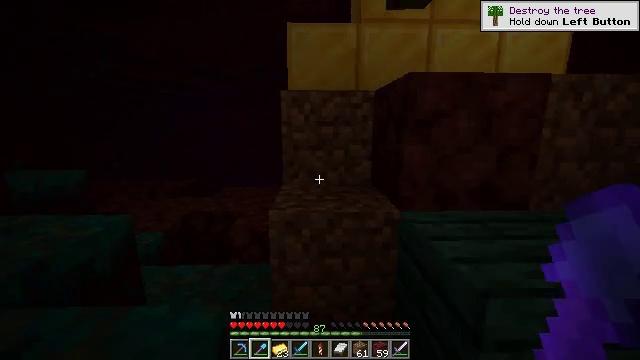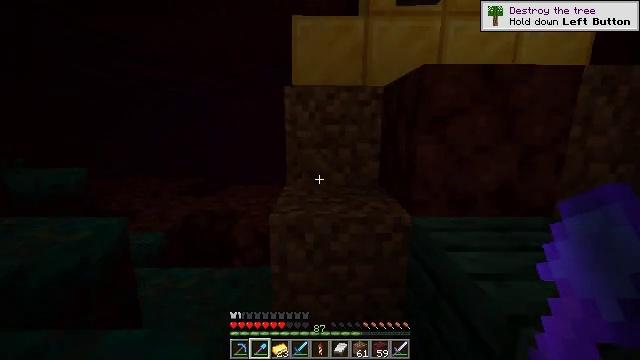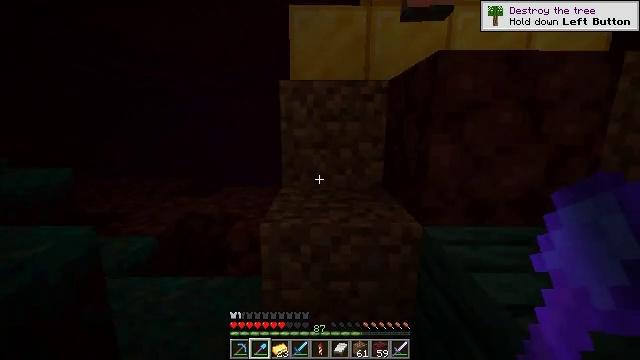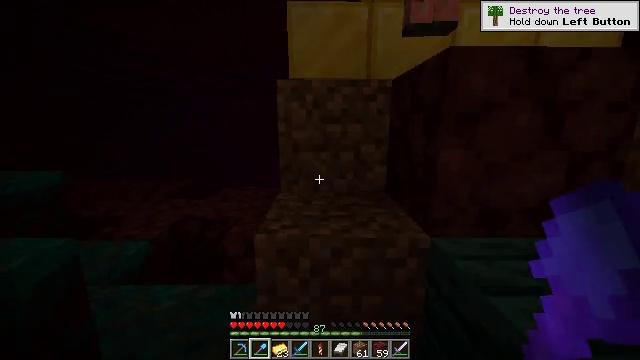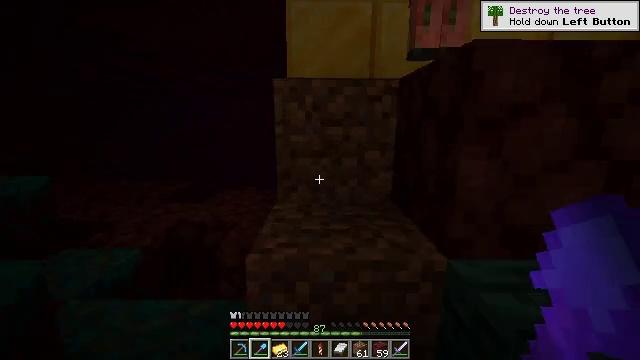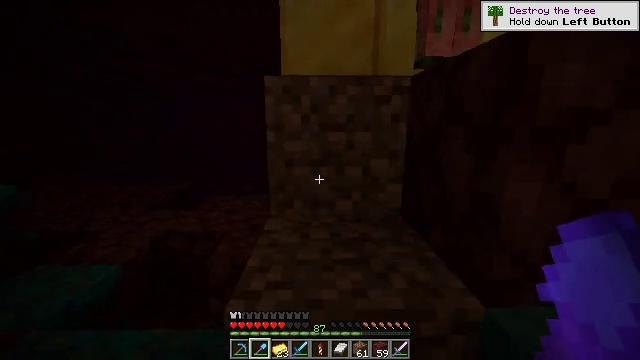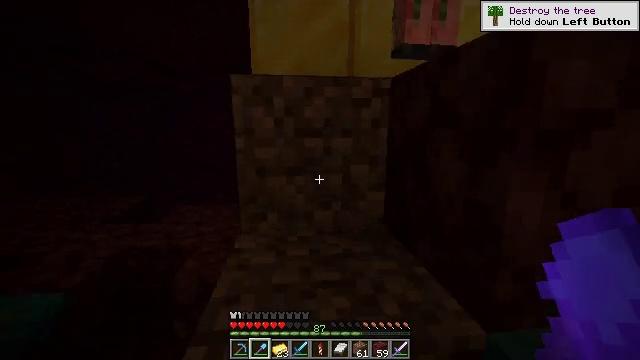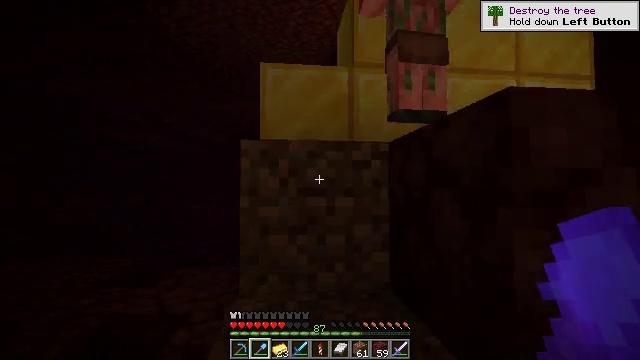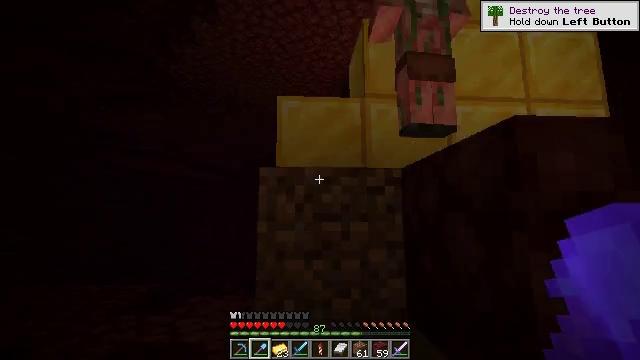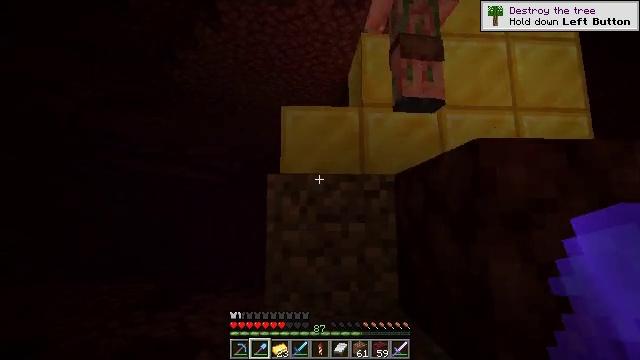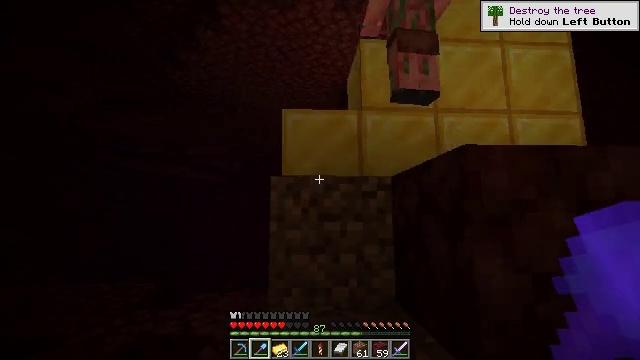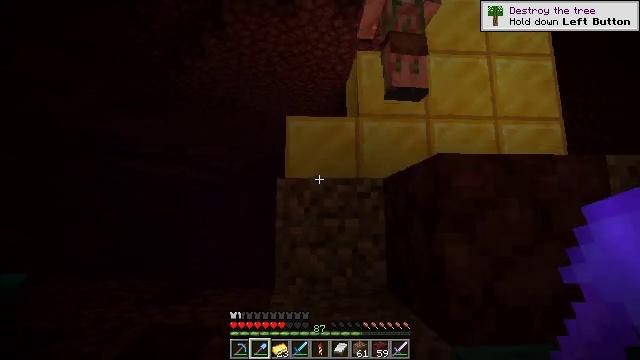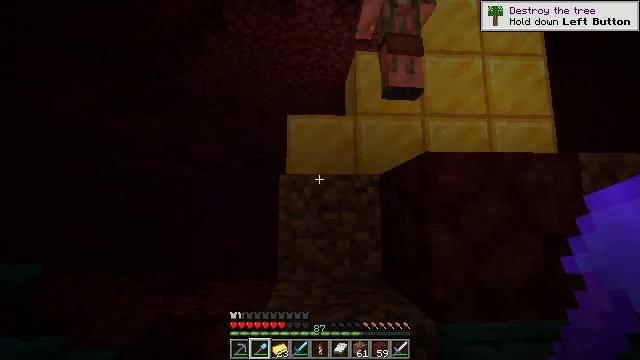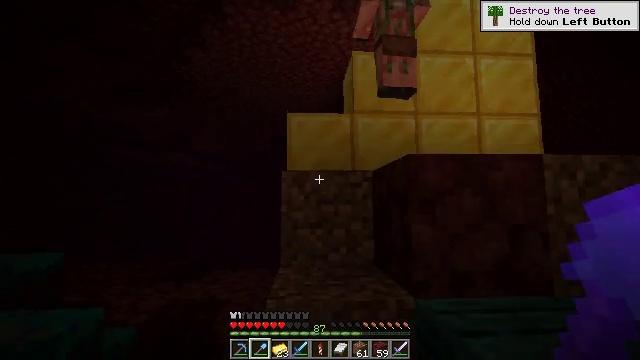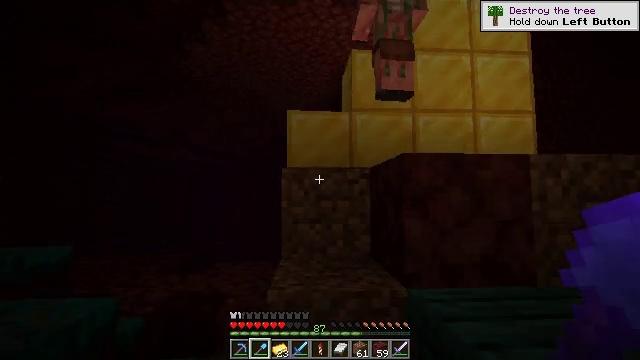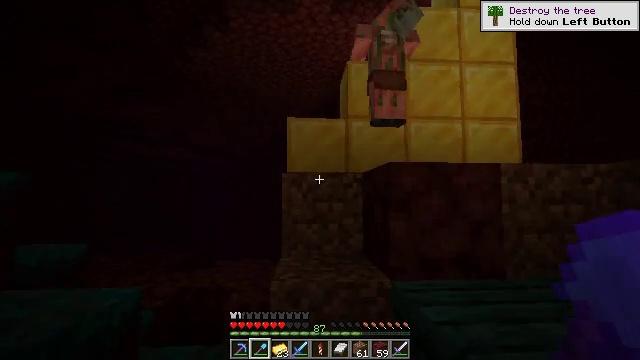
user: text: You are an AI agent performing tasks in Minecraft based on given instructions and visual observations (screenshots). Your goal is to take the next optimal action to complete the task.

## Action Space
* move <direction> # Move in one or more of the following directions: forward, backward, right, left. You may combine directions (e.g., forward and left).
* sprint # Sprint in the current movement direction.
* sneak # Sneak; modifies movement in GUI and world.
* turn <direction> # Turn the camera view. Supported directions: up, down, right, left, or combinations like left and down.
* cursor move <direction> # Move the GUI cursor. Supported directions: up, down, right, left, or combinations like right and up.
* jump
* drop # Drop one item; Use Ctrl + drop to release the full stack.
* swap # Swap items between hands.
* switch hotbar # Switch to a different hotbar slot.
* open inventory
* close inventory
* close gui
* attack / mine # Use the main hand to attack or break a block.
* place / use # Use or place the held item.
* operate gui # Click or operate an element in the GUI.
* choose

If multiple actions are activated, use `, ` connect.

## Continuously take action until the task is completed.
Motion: motion action
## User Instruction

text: Reclaim the beacon for reuse.
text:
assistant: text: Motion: move forward, turn left
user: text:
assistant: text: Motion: move forward
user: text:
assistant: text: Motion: move forward
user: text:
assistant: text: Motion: move forward
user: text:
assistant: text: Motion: move forward
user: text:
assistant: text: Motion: turn right and up
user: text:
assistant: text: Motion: move back, turn up
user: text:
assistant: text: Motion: move back, turn left and up
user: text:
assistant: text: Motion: move back
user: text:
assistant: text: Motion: move back
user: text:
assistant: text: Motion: move back
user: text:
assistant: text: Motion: move back
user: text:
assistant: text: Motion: move back, turn down
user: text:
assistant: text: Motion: move back, turn down
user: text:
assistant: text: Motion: move back
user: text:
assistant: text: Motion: move back
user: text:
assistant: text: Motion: move back
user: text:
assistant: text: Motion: no_op
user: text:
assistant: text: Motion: no_op
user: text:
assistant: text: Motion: no_op
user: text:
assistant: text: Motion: no_op
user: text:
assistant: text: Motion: turn left and down
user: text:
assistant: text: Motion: move forward, turn left and down
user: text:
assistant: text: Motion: move forward, turn down
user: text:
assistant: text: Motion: move forward
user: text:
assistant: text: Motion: move forward, jump
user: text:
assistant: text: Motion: move forward, jump
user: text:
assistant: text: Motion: move forward, jump
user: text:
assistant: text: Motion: move forward, jump
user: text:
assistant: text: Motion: move forward, jump